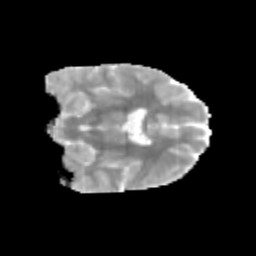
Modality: MD
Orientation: coronal
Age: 13
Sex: male
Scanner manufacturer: siemens
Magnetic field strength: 3 T
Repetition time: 3.8 s
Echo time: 0.07 s